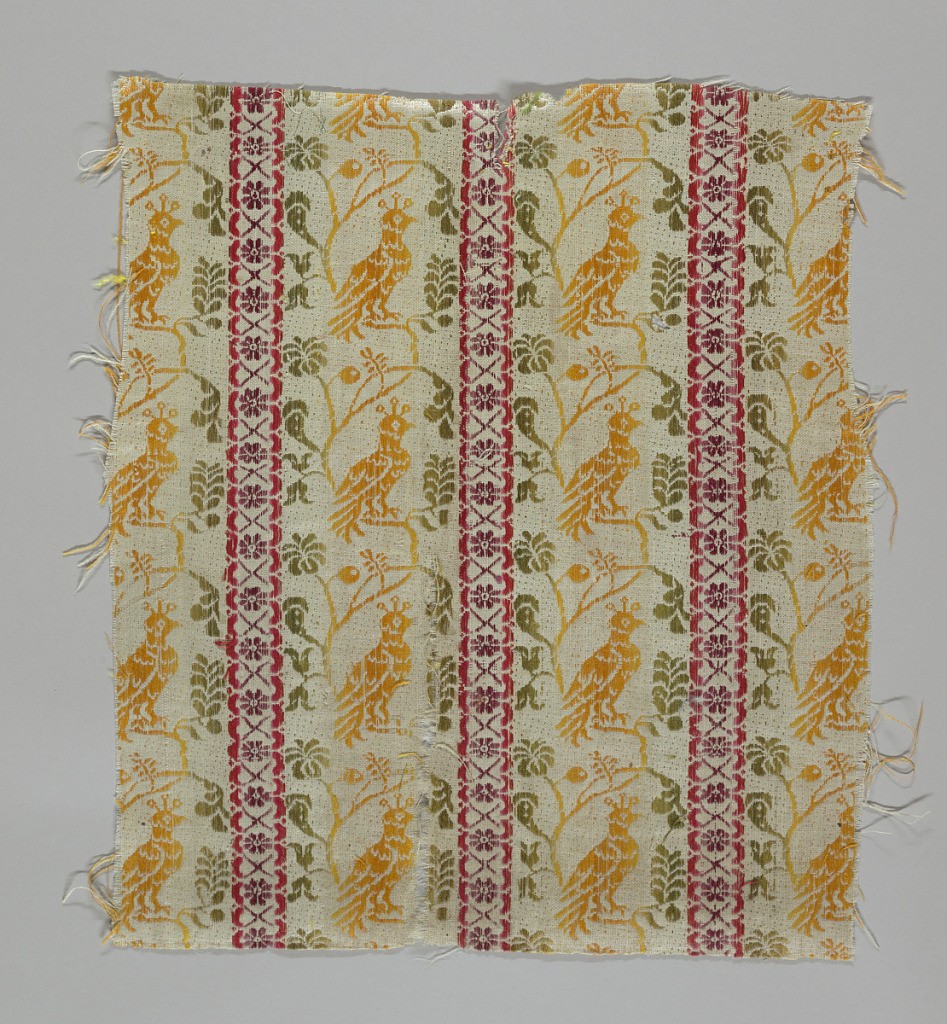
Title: Textile
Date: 17th–18th century
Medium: linen, wool Technique: plain weave foundation (linen) with supplementary warp patterning (wool)
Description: Vertical stripe: wide bands of ivory patterned in yellow and green with a curving vine on which birds are perched, alternating with narrow stripes with small, regular rosettes in red and purple.